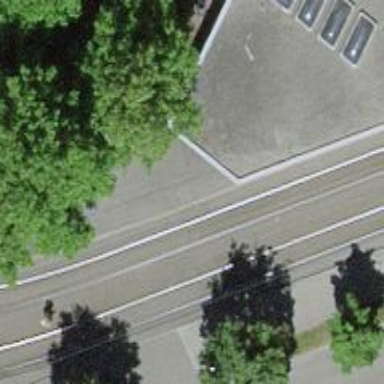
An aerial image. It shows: Bus stop for public transport with tram stop. The location serves tram services.